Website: crate-barrel
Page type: receipt
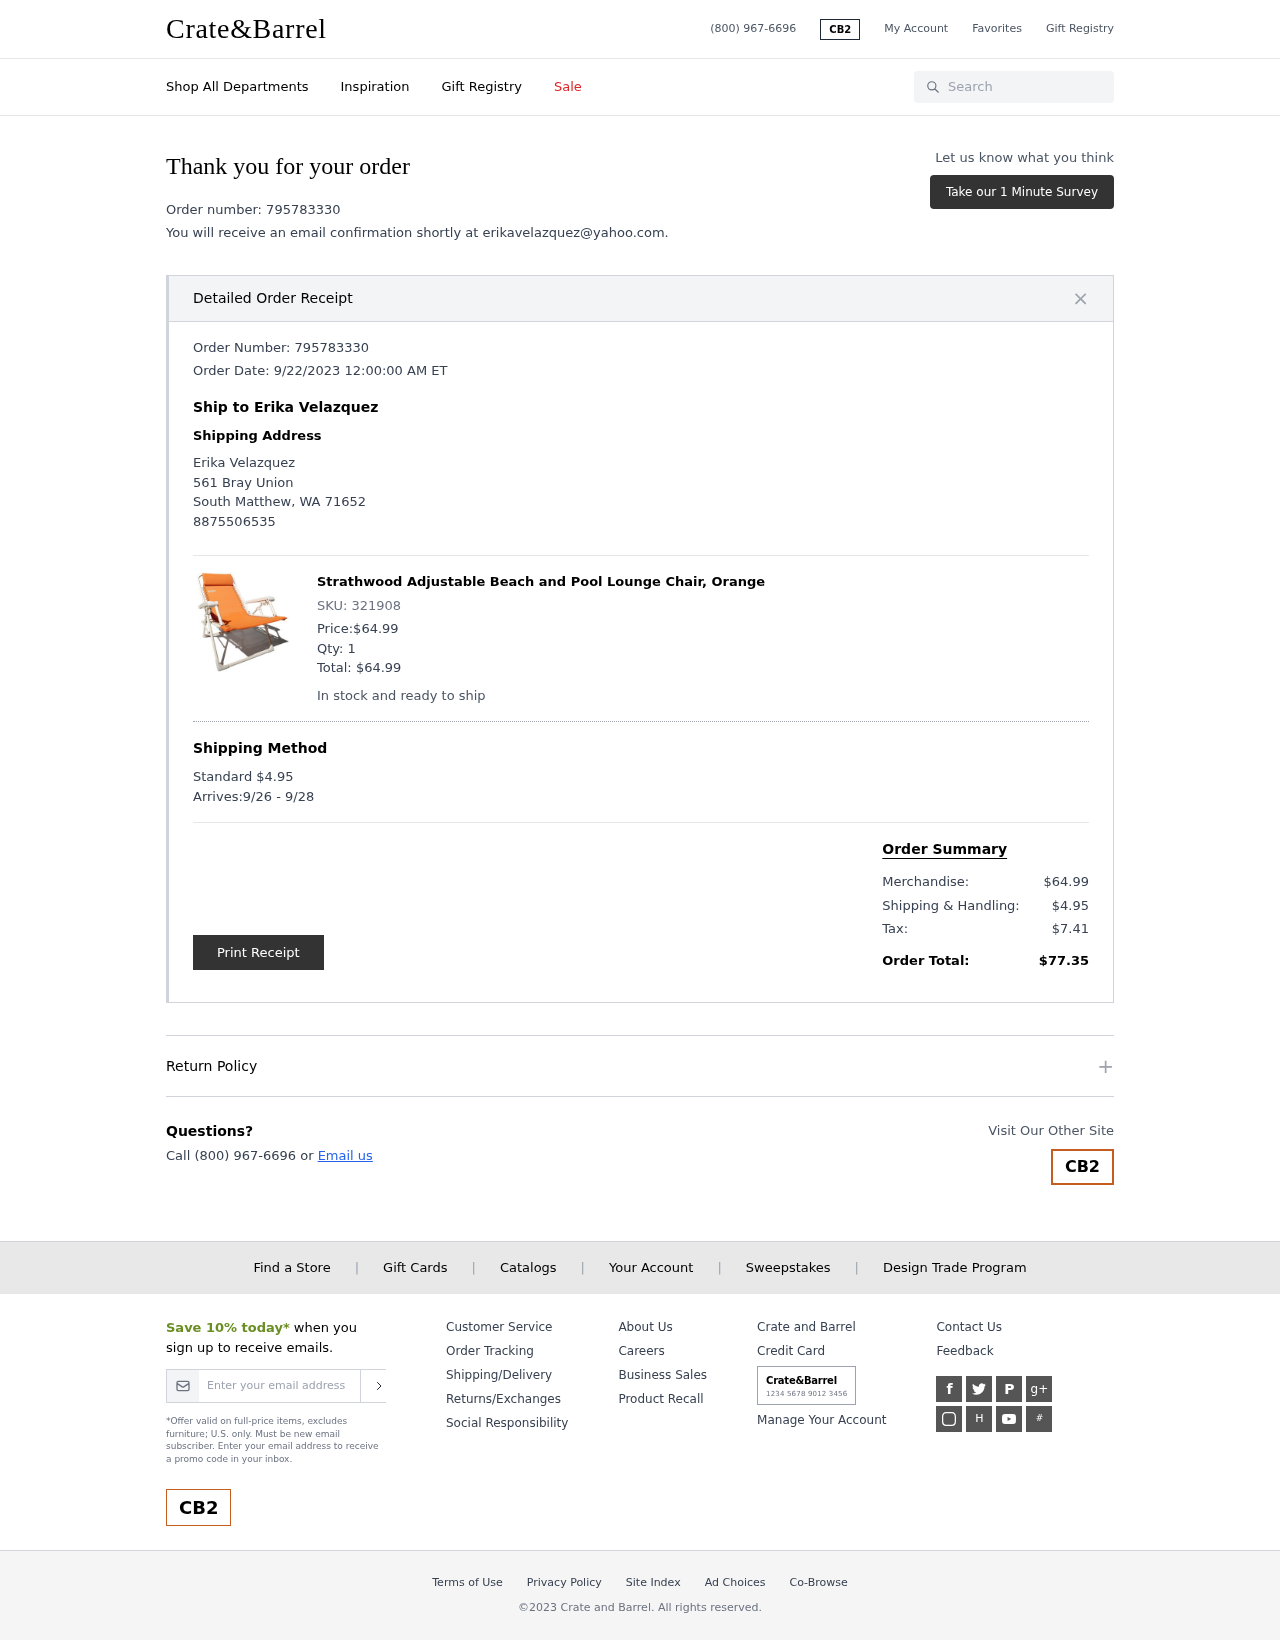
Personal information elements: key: PII_CITY
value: South Matthew
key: PII_EMAIL
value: erikavelazquez@yahoo.com
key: PII_FULLNAME
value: Erika Velazquez
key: PII_PHONE
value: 8875506535
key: PII_POSTCODE
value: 71652
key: PII_STATE_ABBR
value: WA
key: PII_STREET
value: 561 Bray Union
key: PII_FULLNAME2
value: Erika Velazquez
Product elements: key: PRODUCT1_NAME
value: Strathwood Adjustable Beach and Pool Lounge Chair, Orange
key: PRODUCT1_PRICE
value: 64.99
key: PRODUCT1_QUANTITY
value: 1
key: PRODUCT1_SKU
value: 321908
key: PRODUCT1_TOTAL
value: $64.99
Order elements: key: ORDER_ID
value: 795783330
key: ORDER_DATE
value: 9/22/2023 12:00:00 AM ET
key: ORDER_SHIPPING_COST
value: $4.95
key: ORDER_DELIVERY_DATE
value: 9/26 - 9/28
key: ORDER_SUBTOTAL
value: $64.99
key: ORDER_SHIPPING_COST2
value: $4.95
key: ORDER_TAX
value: $7.41
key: ORDER_TOTAL
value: $77.35
Search elements: key: HEADER_SEARCH
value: Search